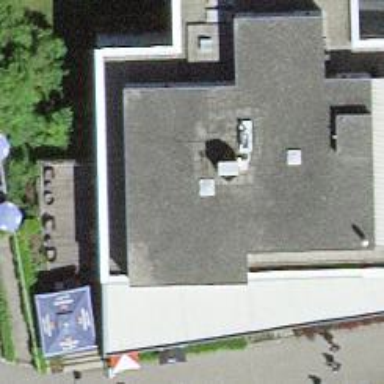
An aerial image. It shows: Cafe.